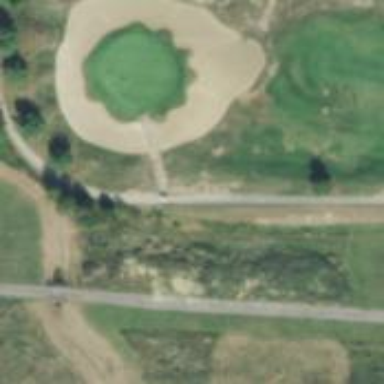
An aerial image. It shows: Pathway for golfing.